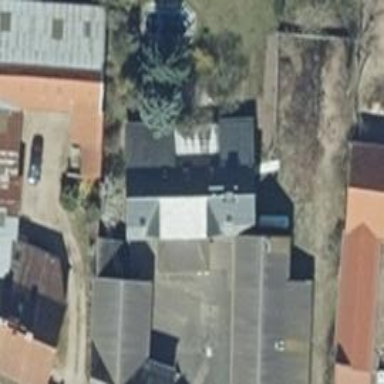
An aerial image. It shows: Simple house.